Question: What institution is on the document?
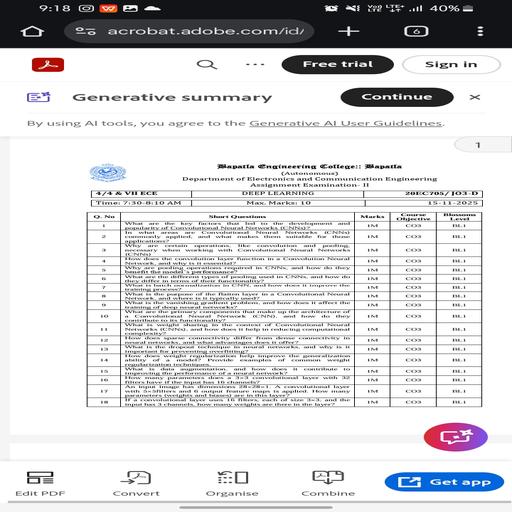
Answer: Bapatla Engineering College